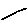
Label: line